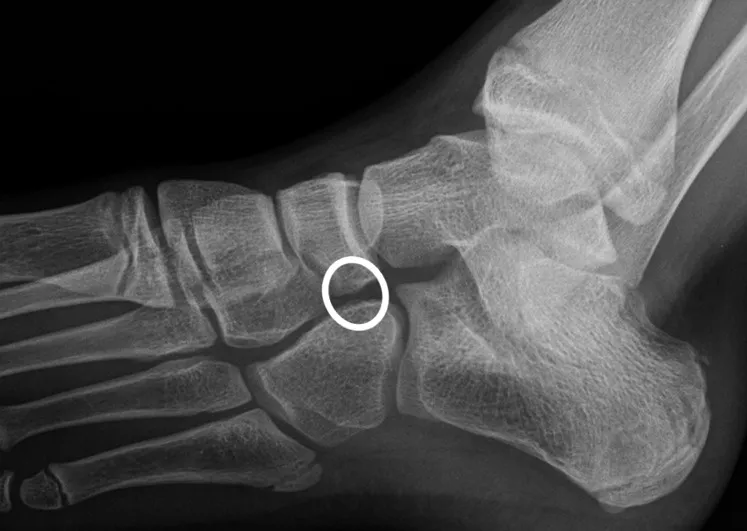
Foot radiograph shows the preserved joint space (encircled) between the cuboid and navicular bones.
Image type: radiology (x_ray)